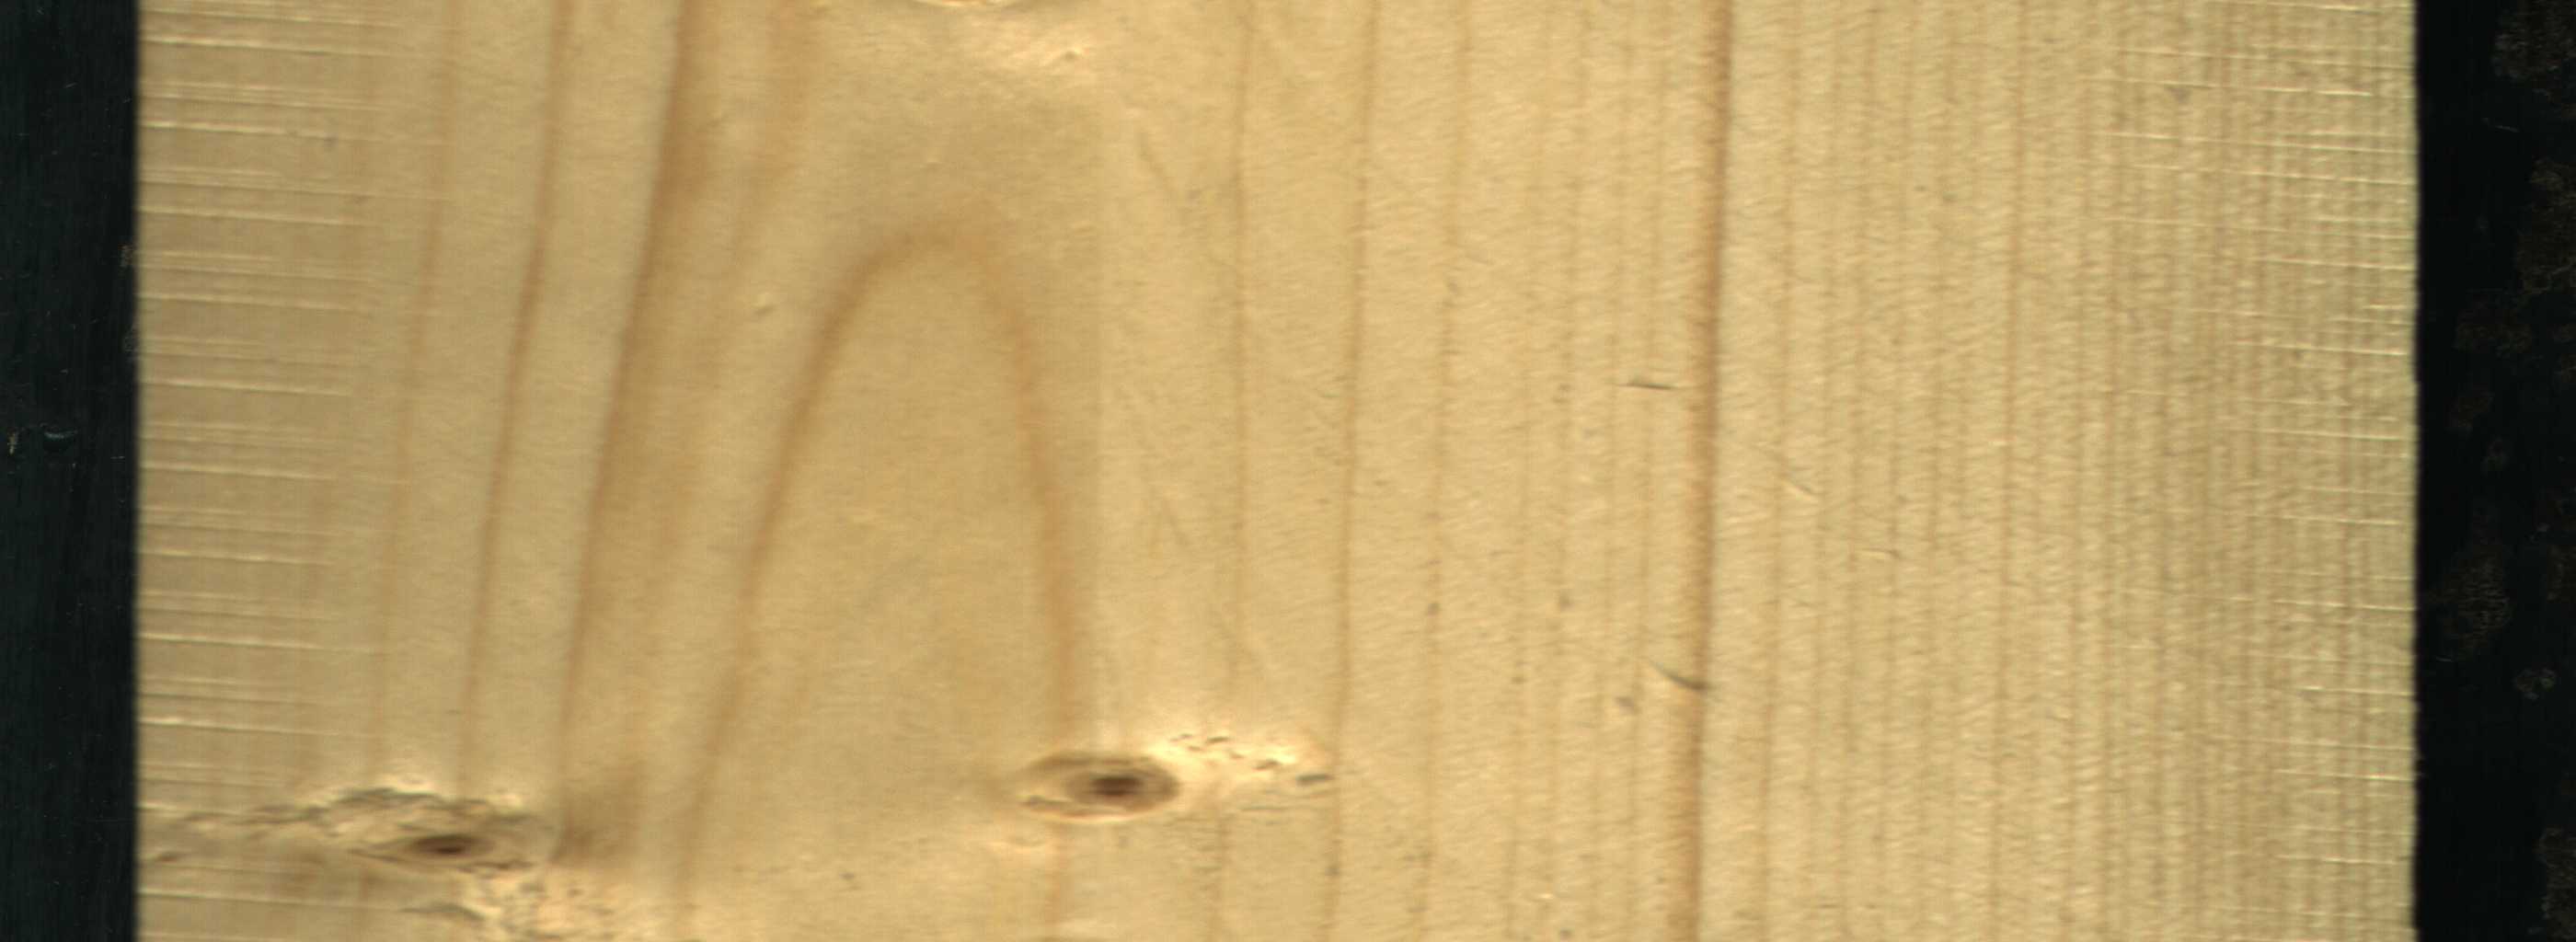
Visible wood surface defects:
Live_Knot
Live_Knot